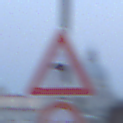
Verkehrszeichen: KurveLinks
Zusatzzeichen unten: Ueberholverbot
Umgebung: Outdoor, Urban
Tageszeit: Dawn
Wetter: Clear
Licht: Natural
Jahreszeit: NotSpecified
Kontrast: LowContrast